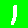
Digit: 1